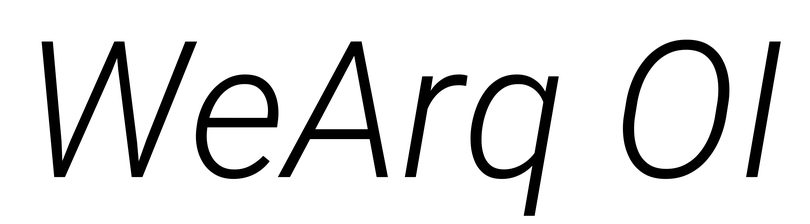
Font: Roboto-Italic_Light_Italic